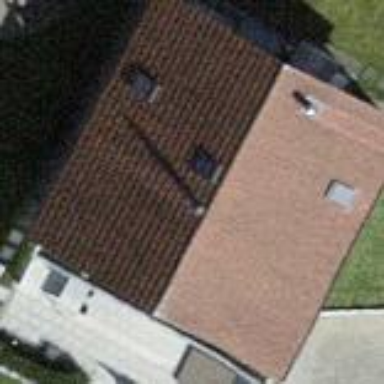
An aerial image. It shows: Building with tiled roof.